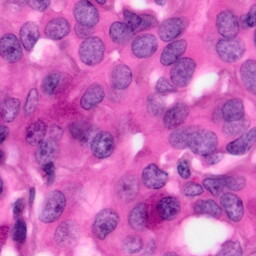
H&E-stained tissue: Pancreatic